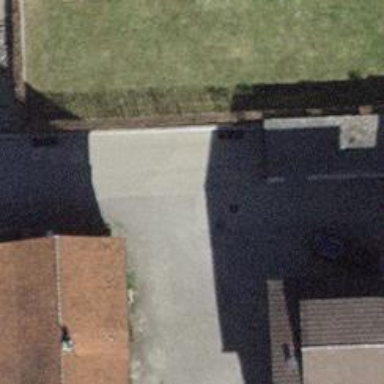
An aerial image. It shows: Service road with paving stones.